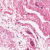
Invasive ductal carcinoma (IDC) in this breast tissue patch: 0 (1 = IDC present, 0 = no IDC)